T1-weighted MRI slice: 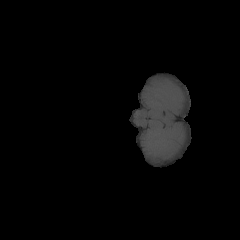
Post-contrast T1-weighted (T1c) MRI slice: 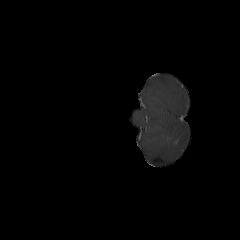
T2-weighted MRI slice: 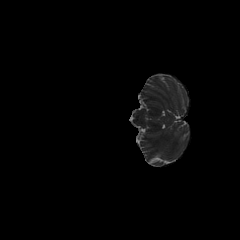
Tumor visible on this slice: no